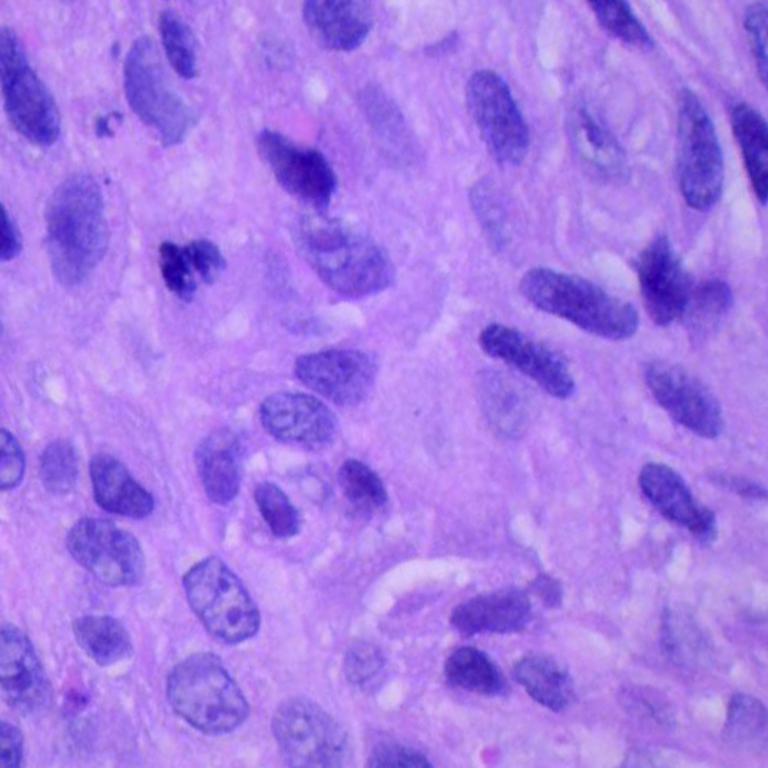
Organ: lung
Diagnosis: squamous carcinomas